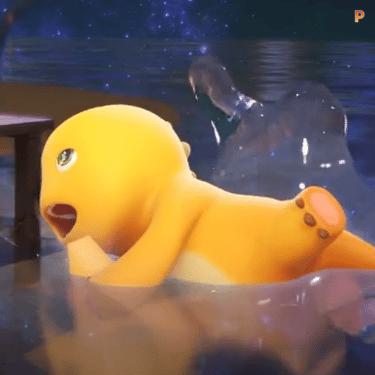
Label: nailong